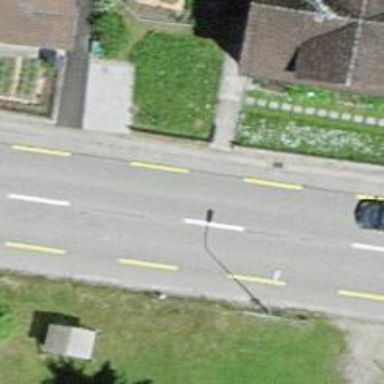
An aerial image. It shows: Asphalt road with primary highway designation. There is advisory cycle lane.